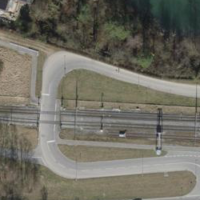
EUNIS habitat code: 57
Species observed at this site:
Lotus corniculatus
Medicago sativa